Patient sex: F
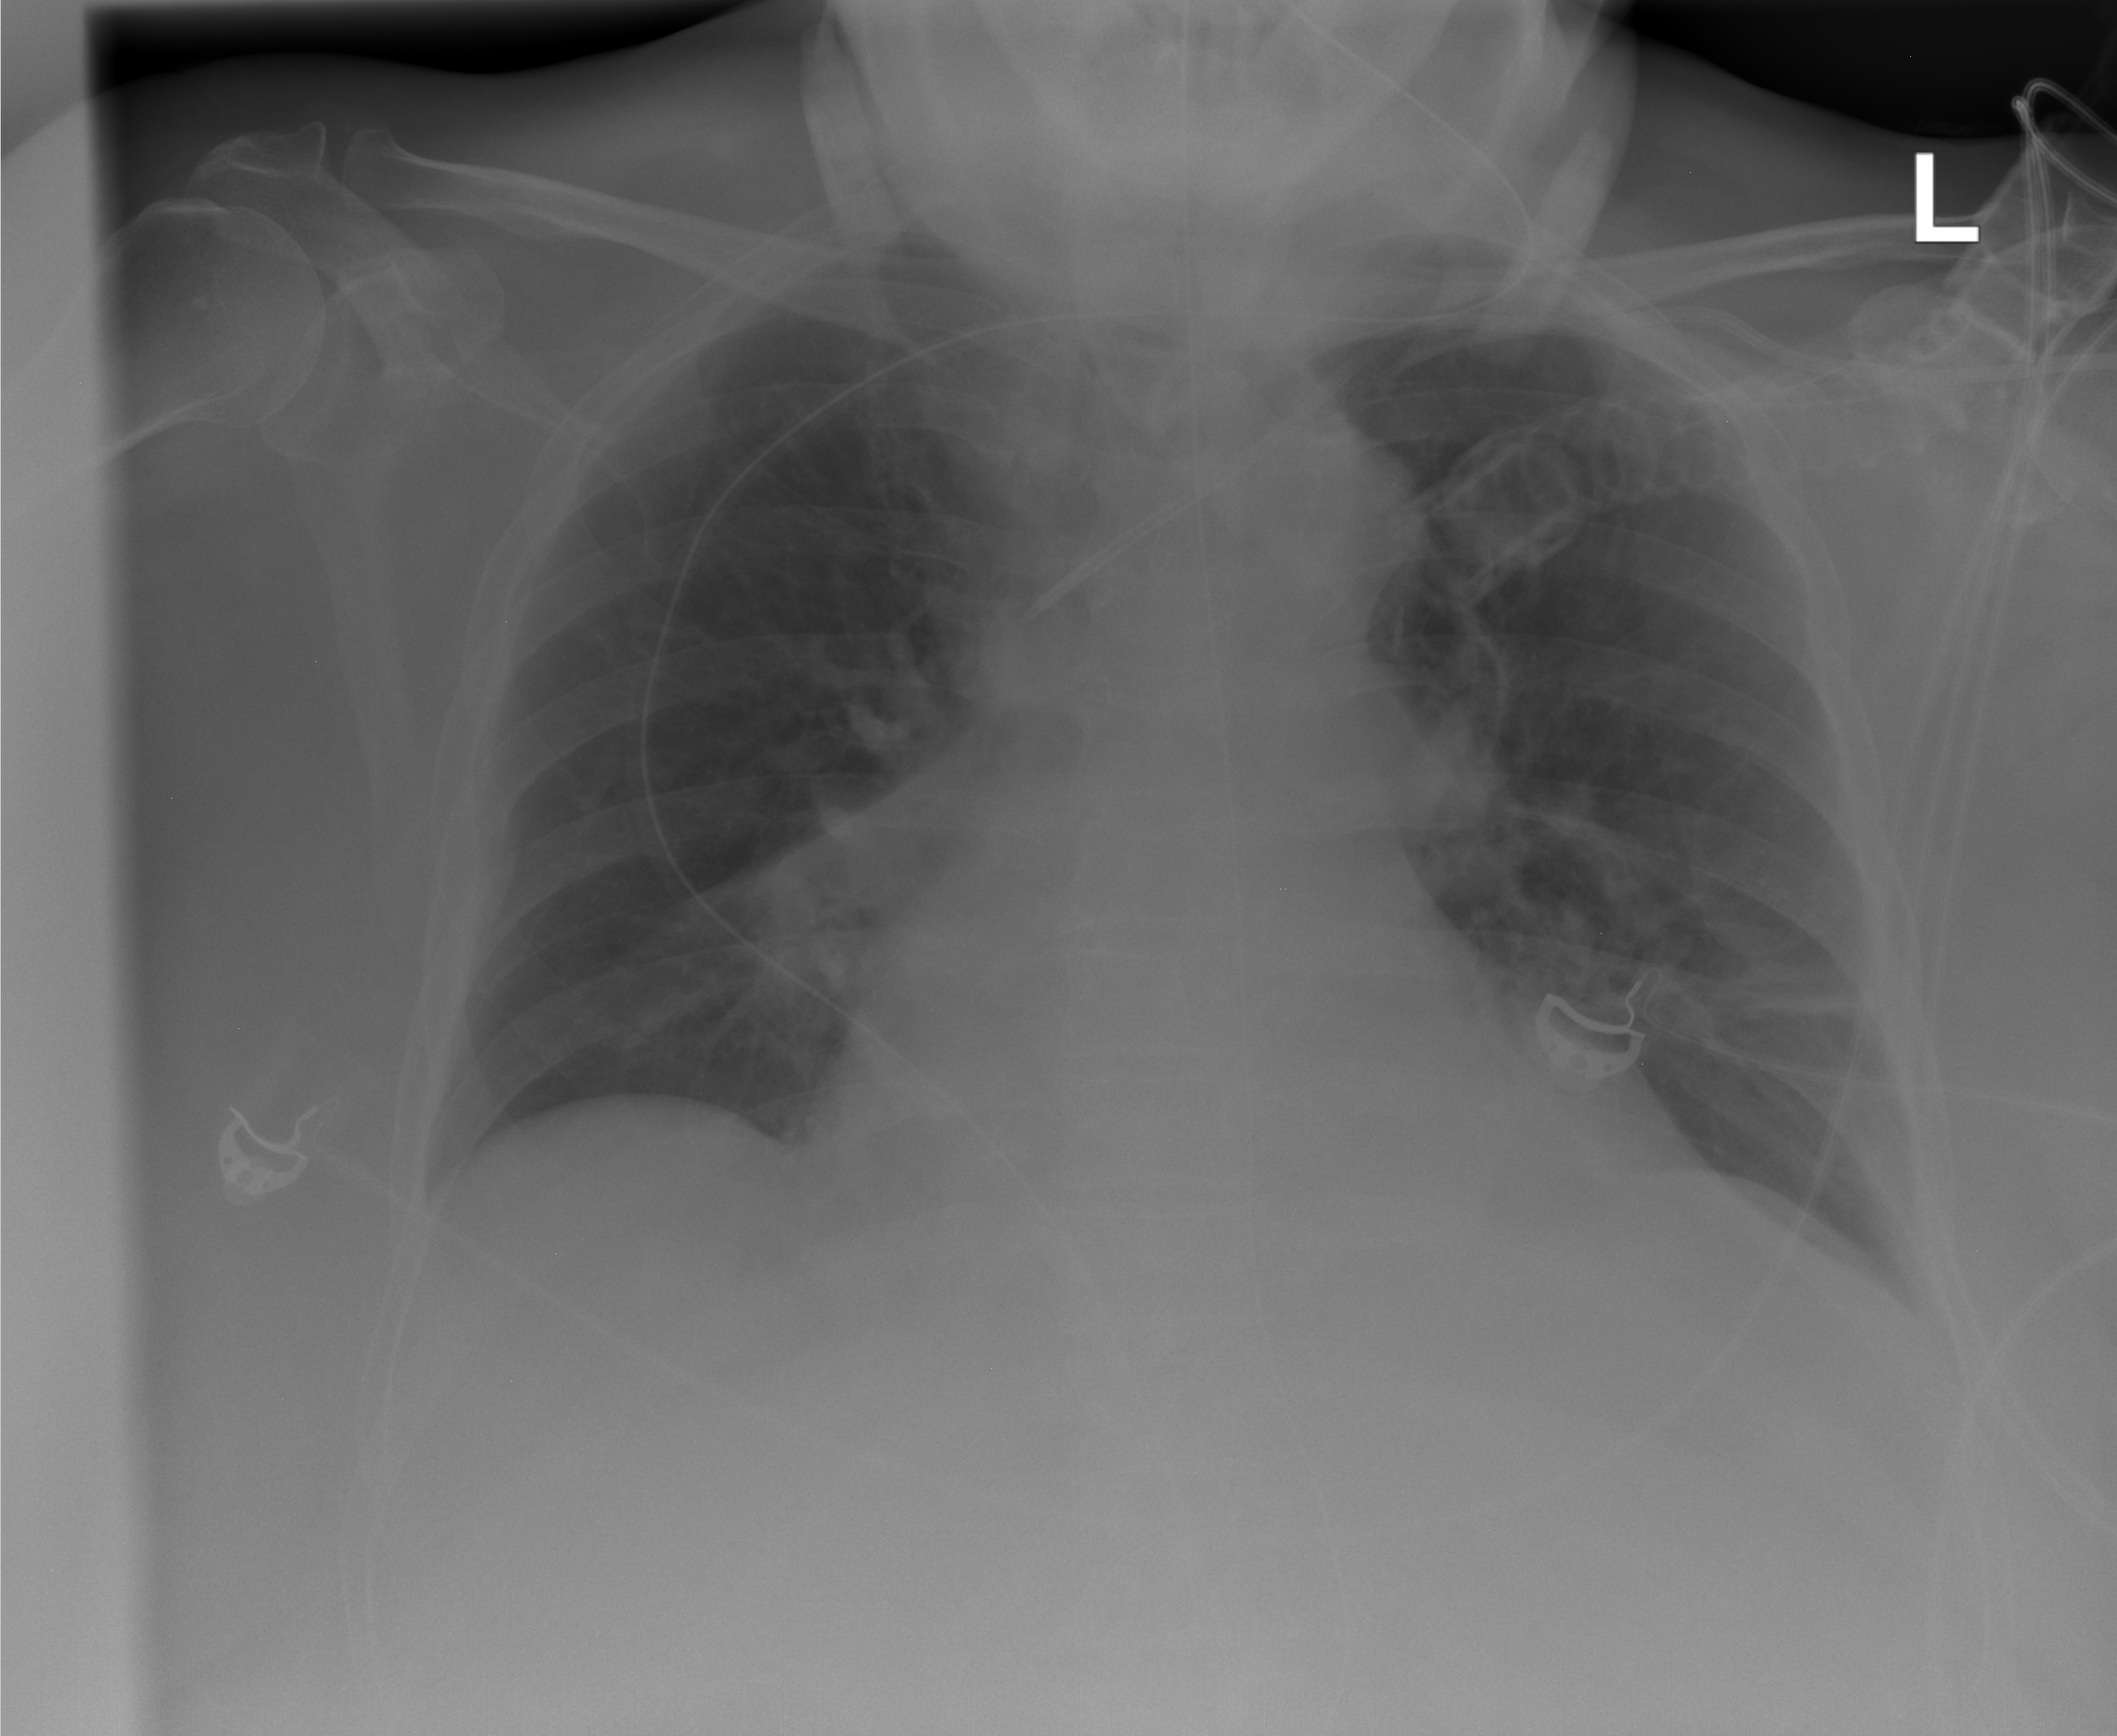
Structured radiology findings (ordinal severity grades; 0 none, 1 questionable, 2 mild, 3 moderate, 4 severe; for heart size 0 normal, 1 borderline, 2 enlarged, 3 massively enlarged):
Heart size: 2
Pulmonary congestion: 0
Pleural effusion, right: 0
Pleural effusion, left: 0
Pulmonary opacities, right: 1
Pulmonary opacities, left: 1
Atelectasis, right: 0
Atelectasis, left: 0